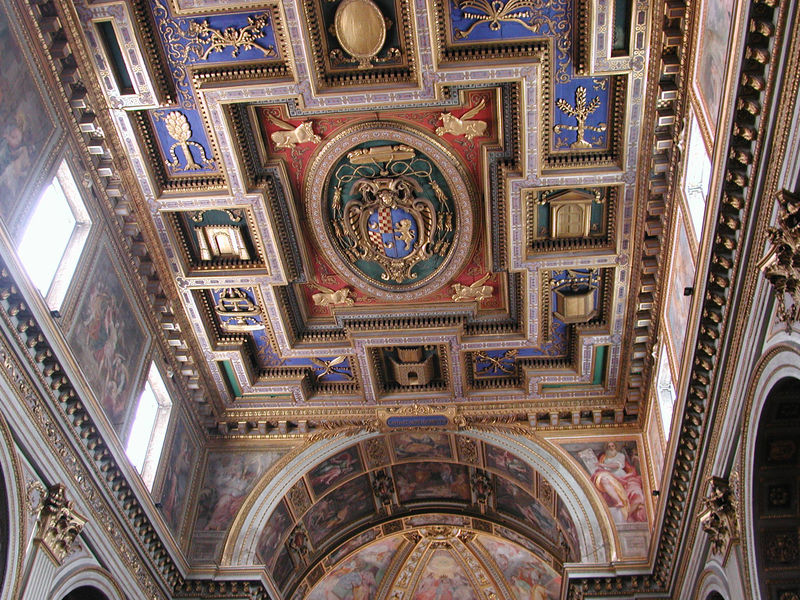
Titel: Rom, S. Marcello al Corso
Künstler: Carlo Fontana
Standort: Rom, S. Marcello al Corso (EU - I - Latium)
Schlagwörter: baum, blau, flügel, gemälde, grün, blumen, fenster, licht, pfeiler, säulen, tür, rot, tiere, schleife, architektur, barock, rahmen, spiegel, kirche, sonne, gold, decke, brunnen, oval, tondo, ranken, bilder, bogen, saal, kuppel, ornamente, stuck, tor, foto, gewölbe, burg, eckig, zweig, rom, kapitell, wappen, sims, gesims, medallion, obergaden, fresken, kassetten, kassettendecke, löwe, gülden, stier, michelangelo, kassettierung, evangelisten, kassetiert, attributs, wakirche